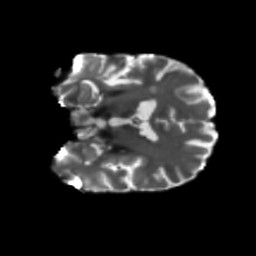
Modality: T2w
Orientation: coronal
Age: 70
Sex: male
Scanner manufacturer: siemens
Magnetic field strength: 3 T
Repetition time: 5.25 s
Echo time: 0.08 s